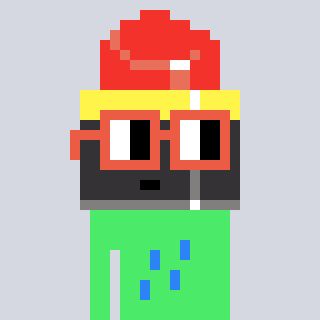
a pixel art character with square orange glasses, a lipstick-shaped head and a teal-colored body on a cool background